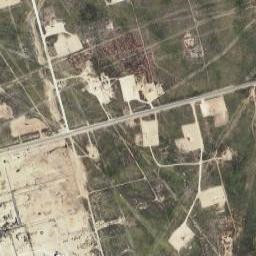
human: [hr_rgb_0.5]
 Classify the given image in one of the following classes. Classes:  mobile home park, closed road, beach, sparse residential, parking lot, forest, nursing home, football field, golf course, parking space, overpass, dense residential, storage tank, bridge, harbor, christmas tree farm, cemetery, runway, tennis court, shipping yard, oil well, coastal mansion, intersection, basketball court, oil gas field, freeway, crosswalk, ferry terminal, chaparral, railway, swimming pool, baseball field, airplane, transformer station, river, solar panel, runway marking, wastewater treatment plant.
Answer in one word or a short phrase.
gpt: oil gas field